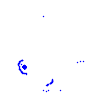
Particle: kaon